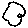
Label: cloud